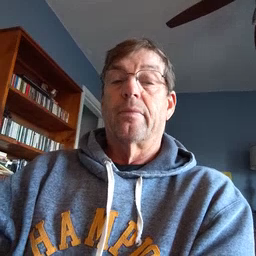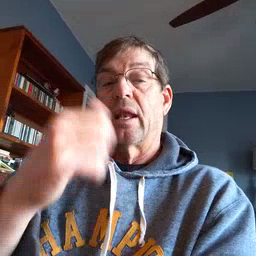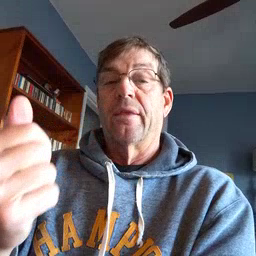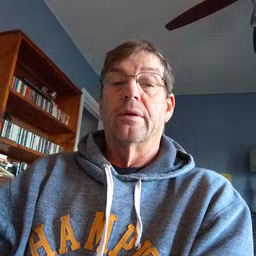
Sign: another